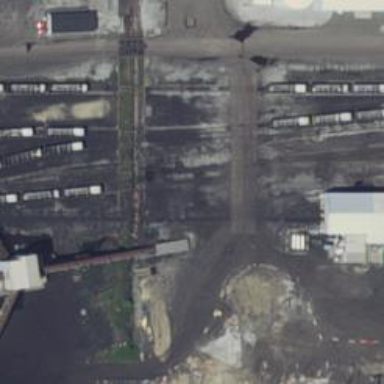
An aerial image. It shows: Railway spur service.